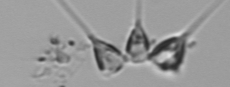
Label: Asterionellopsis_glacialis